Question: This query '
'''
delimiter $$
CREATE DEFINER='root'@'localhost' FUNCTION 'calculatePrice'(cheese VARCHAR(50), meat VARCHAR(50), veg VARCHAR(50)) RETURNS decimal(10,0)
DETERMINISTIC
BEGIN
DECLARE price DECIMAL;
SET price = (SELECT SUM(x.Price)
FROM
(
SELECT 'priceFactor' AS Price FROM 'tblCheese' WHERE 'cheeseName' = cheese
UNION ALL
SELECT 'priceFactor' AS Price FROM 'tblMeat' WHERE 'meatName' = meat
UNION ALL
SELECT 'priceFactor' AS Price FROM 'tblVeggie' WHERE 'veggieName' = veg
) x );
RETURN price;
END$$
'
'''
is returning the mathematically-correct answer when called from the MySQL command-line client, but incorrect for any other program or when called from PHP (it's returning 3 there, no matter what parameters are passed.) See below:

The calling statement, in case it's blurry, is SELECT calculatePrice('colby', 'sausage', 'black beans');
I've never seen this weirdness before. It's all going off of the same copy of MySQL, etc.
Edit to add: phpMyAdmin also yields the correct answer to the query.
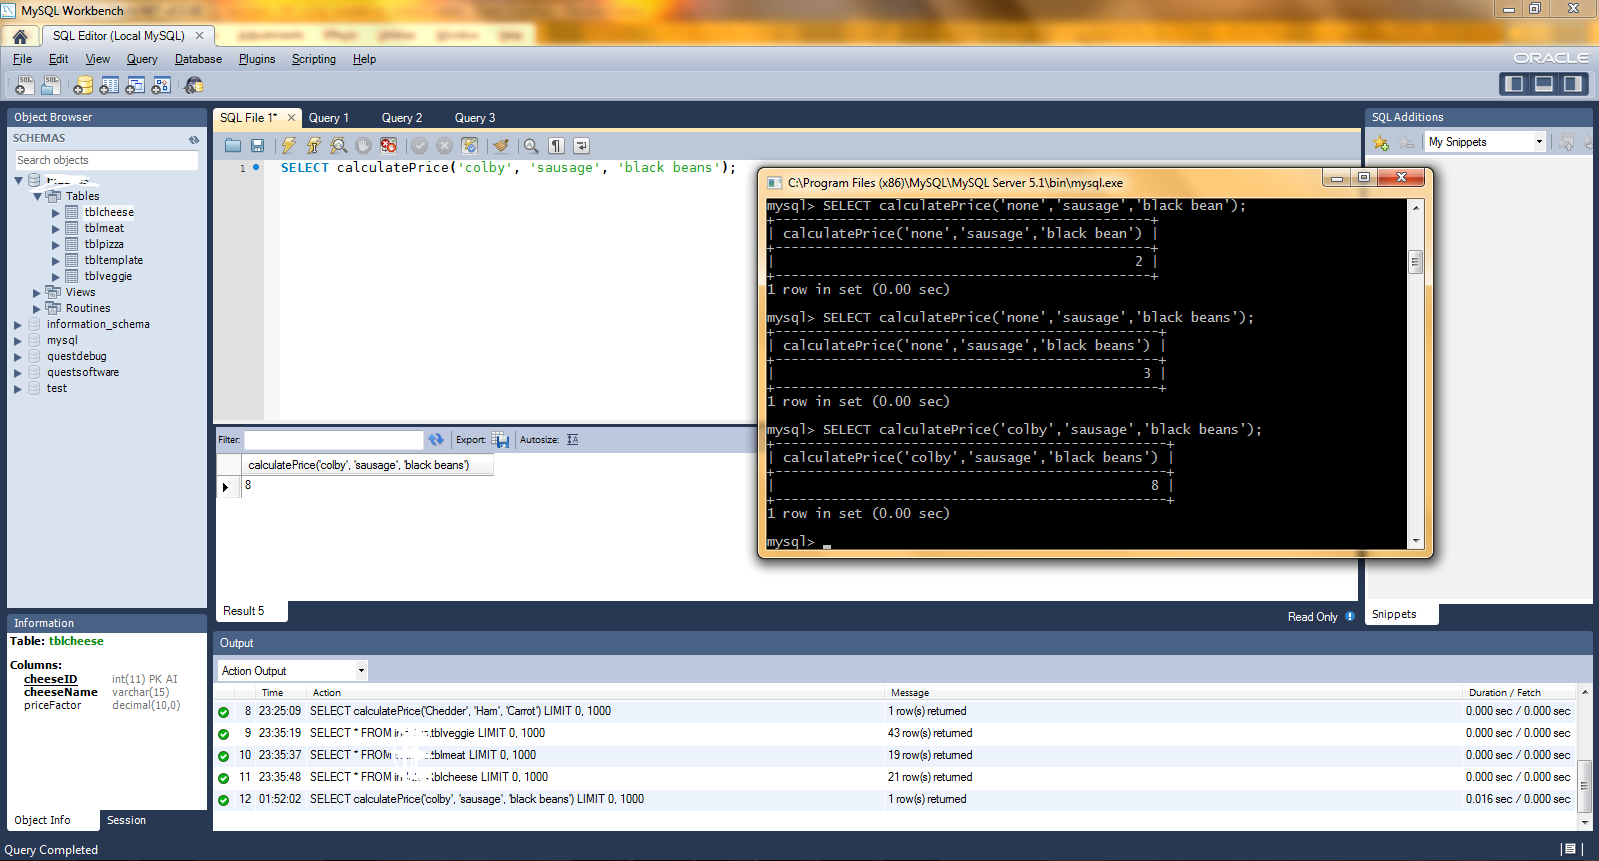
Answer: I can tell you how that went.
MySQL has shipped for the longest time with latin1_swedish_ce as default character set for practically everything. Now, you usually take care of the character set when creating databases, so the danger there is minimal.
However, transferring the data over a line needs an encoding, and interpreting the data on the user end needs interpretation, too. So there are settings for that as well. And the standard character sets for MySQL tools are (as they are from the same company) latin1_swedish.
Whether this will be a problem for a query highly depends on all the data that the query runs over. Also, when using constant strings in your query, they are interpreted much the same way as data coming from the database to your client.
Therefor, character encoding is often the problem, and it was here as well.